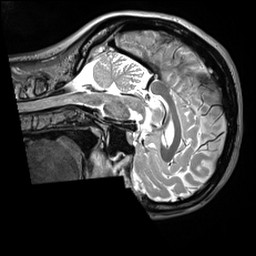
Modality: T2w
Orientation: sagittal
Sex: female